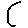
Label: moon